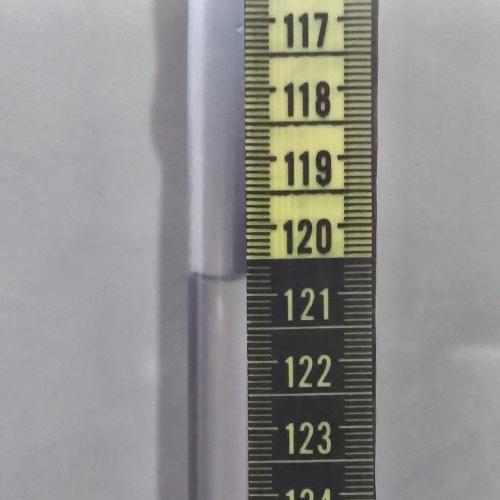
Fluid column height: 120.7 cm